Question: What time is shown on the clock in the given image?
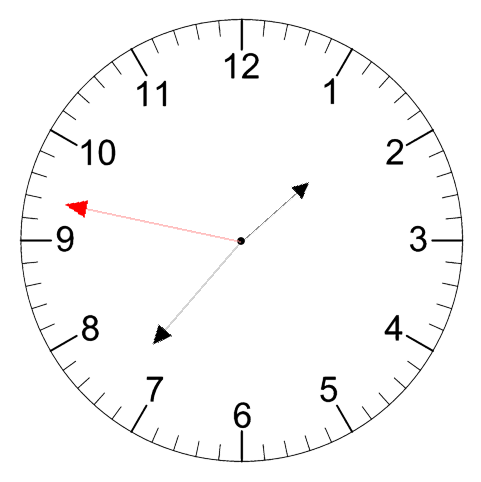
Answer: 01:36:47